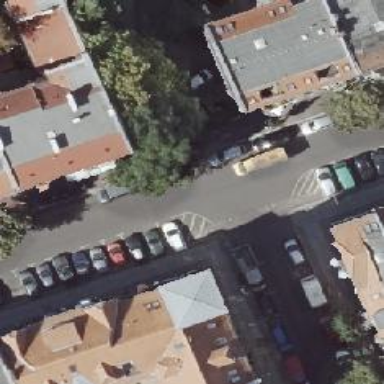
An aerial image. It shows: Residential road with asphalt surface and sidewalks on both sides. There is parallel parking lane on the left side with surface made of sett.